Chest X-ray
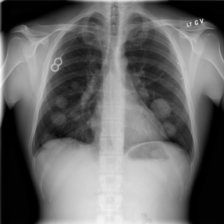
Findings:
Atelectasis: negative
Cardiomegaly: negative
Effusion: negative
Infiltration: negative
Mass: positive
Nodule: negative
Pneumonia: negative
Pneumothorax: negative
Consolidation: negative
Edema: negative
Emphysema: negative
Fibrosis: negative
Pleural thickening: negative
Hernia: negative